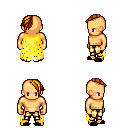
a pixel art fantasy rpg character, male body template, human, tanned skin, yellow tattered cape, gold greaves, dark blonde long mohawk hairstyle, black slippers, four views (front, back, left, right), 2x2 character sprite sheet, small pixel art, hard edges, no anti-aliasing